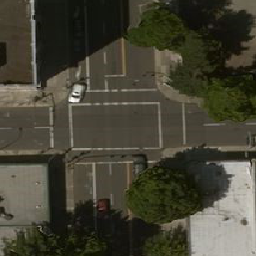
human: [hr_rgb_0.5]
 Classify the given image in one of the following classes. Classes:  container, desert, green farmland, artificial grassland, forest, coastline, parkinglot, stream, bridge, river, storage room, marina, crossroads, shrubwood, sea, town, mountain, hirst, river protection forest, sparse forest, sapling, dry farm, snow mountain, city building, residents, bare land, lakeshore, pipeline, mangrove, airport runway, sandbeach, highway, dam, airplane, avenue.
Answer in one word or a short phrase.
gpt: crossroads